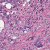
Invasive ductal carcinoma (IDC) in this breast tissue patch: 1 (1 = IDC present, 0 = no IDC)